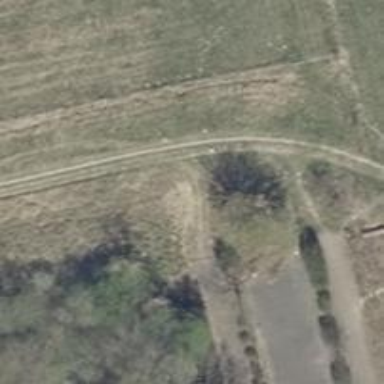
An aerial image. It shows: Ground path.